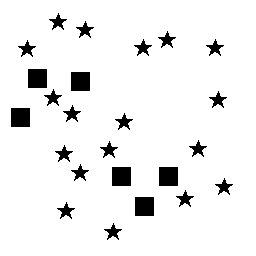
Squares: 6
Triangles: 0
Stars: 18
Total shapes: 24